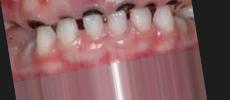
Condition: Caries